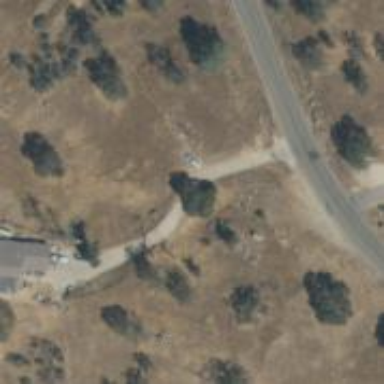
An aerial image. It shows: Driveway.